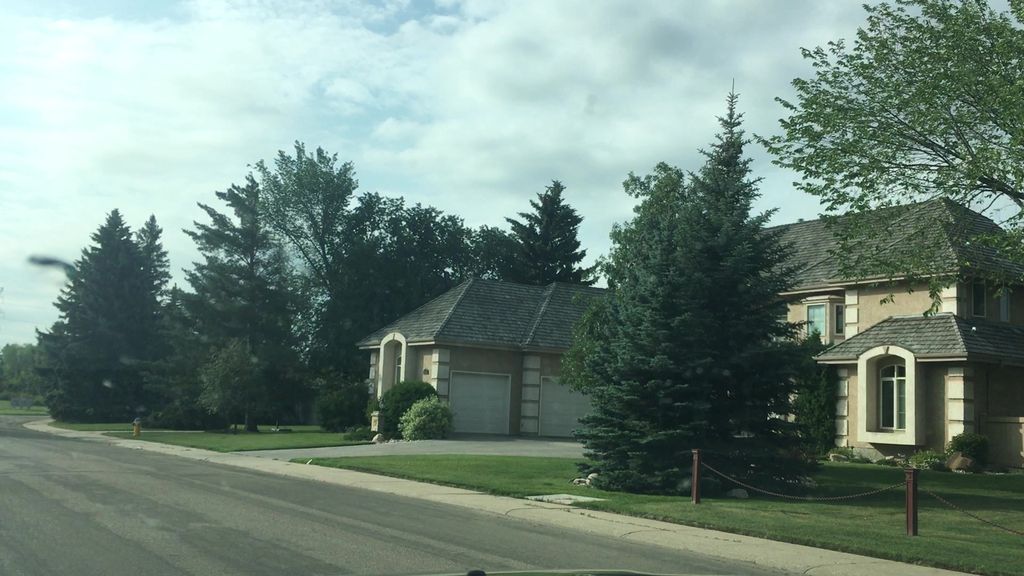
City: edmonton